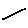
Label: line